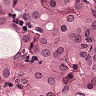
Metastatic tissue present: yes